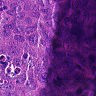
Metastatic tissue present: yes